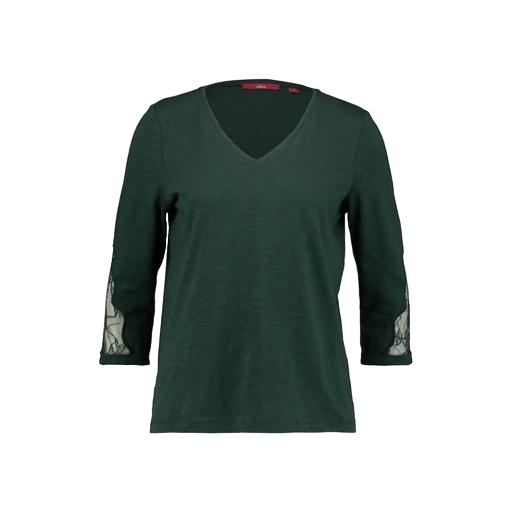
green three-quarter-sleeve top only macy, green v-neck shirt, green print t-shirt, white background